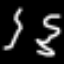
Label: squiggle